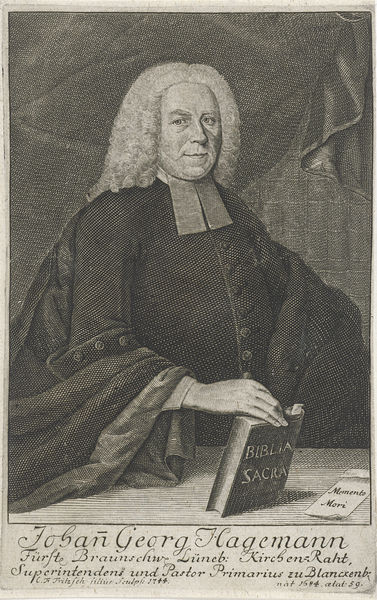
Titel: Portret van Johan Georg Hagemann
Künstler: Christian Friedrich Fritzsch
Standort: Amsterdam
Institution: Rijksmuseum
Schlagwörter: homme, robe, eglise, bible, perruque, scientifique, clerge, drawing, hagemann, wissenschaftler, wig, grafique, ministre, ministere